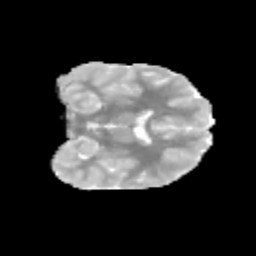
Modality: MD
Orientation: coronal
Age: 11
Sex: female
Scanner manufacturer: siemens
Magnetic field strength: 3 T
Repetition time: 3.8 s
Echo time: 0.07 s